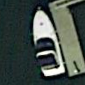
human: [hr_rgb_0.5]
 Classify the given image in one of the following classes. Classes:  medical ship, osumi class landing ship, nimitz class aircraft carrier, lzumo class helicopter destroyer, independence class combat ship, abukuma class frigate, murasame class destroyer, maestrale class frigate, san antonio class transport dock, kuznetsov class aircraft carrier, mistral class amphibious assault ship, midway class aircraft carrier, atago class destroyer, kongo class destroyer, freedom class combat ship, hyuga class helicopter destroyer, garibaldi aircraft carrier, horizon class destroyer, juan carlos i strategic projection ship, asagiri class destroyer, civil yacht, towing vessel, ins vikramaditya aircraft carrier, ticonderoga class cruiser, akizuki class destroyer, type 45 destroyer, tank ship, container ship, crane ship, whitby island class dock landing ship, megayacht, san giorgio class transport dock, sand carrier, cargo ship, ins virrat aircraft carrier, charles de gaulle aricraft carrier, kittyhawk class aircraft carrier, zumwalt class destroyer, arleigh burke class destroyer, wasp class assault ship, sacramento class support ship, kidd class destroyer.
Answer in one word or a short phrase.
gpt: Civil yacht